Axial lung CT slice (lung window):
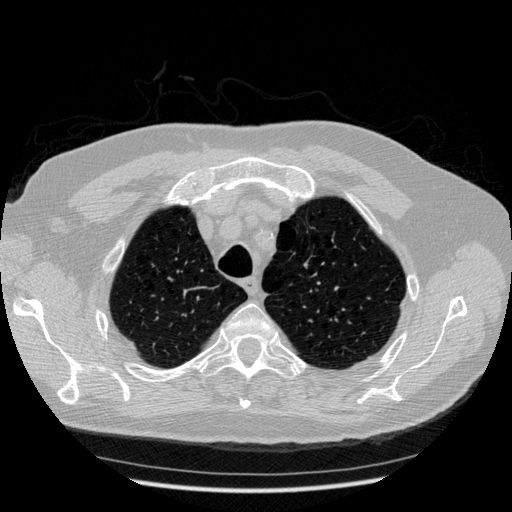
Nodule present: no